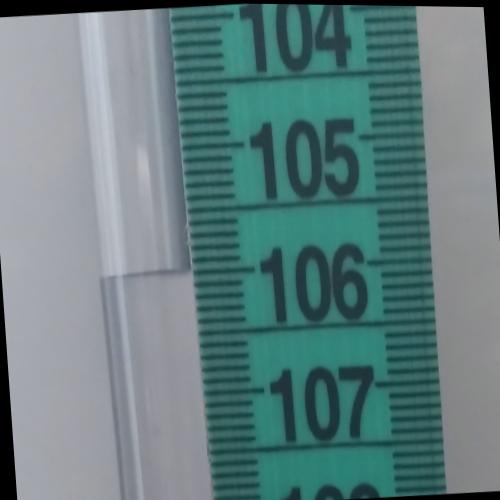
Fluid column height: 106.0 cm